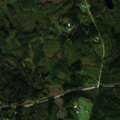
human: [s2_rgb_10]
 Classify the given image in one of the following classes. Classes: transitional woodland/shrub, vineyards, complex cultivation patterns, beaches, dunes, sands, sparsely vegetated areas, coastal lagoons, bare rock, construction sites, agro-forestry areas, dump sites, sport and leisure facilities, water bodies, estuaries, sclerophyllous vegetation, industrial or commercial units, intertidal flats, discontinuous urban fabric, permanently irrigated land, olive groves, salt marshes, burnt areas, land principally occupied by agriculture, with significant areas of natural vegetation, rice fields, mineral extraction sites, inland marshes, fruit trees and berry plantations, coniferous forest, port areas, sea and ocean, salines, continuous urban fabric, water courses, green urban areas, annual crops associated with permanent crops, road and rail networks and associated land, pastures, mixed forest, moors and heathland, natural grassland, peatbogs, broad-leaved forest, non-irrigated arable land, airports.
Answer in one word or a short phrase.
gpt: coniferous forest, mixed forest, transitional woodland/shrub